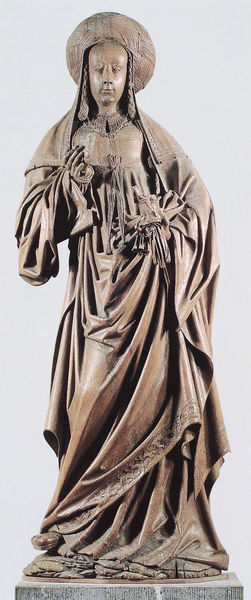
Titel: Hl. Maria Magdalena
Künstler: Henrick Douwerman
Standort: Kalkar, Nikolaikirche (EU - D - NRW)
Schlagwörter: hand, umhang, braun, frau, holz, hut, kleid, marmor, falten, sockel, stein, hände, gewand, haare, mantel, borte, statue, kopfbedeckung, kette, bordüre, plastik, fuss, kardinal, heiligenschein, nimbus, segen, heilige, maria, madonna, geschnitzt, gewandfalten, segensgestus